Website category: sports
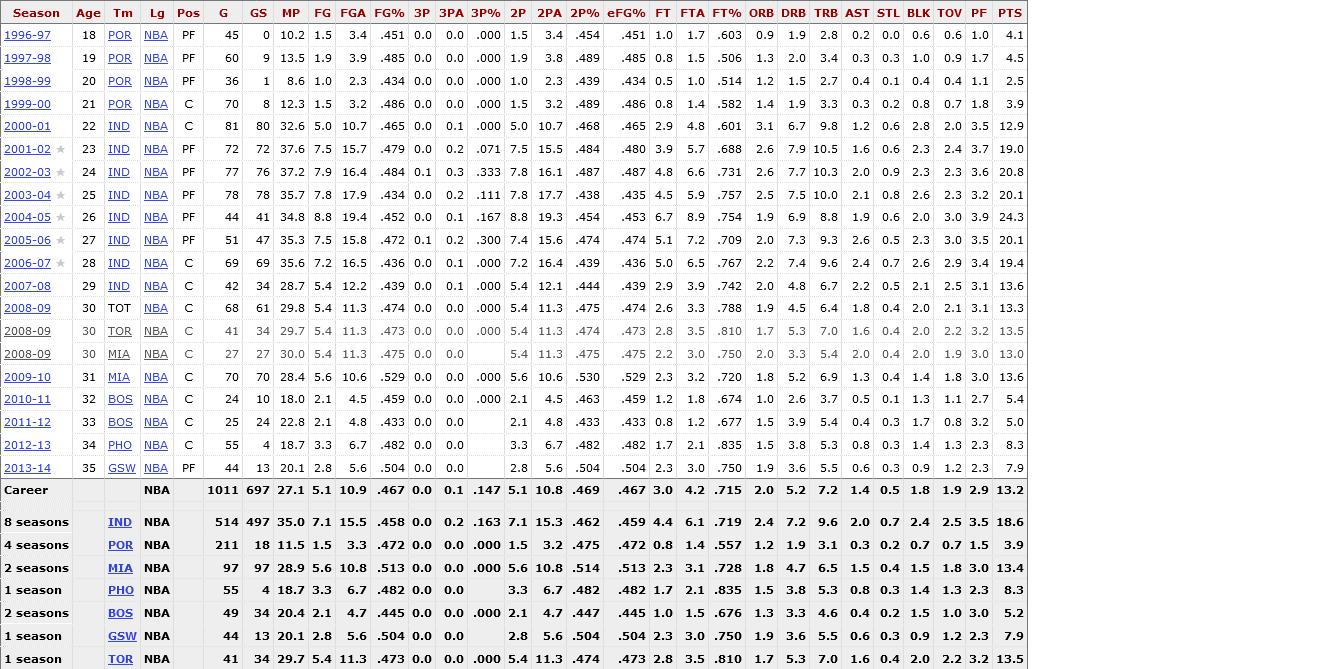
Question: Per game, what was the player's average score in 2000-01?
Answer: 12.9

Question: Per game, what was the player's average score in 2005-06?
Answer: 20.1